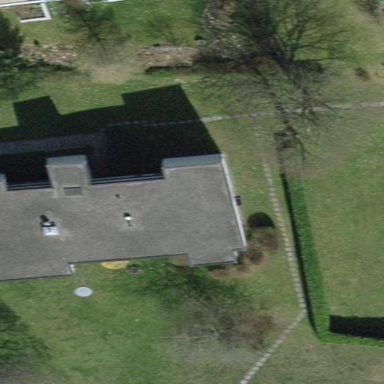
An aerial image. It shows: Flat-roofed building.